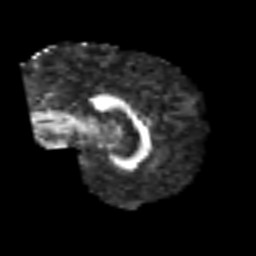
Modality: FA
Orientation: sagittal
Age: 49
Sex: male
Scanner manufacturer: siemens
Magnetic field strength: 3 T
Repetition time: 6.1 s
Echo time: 0.101 s